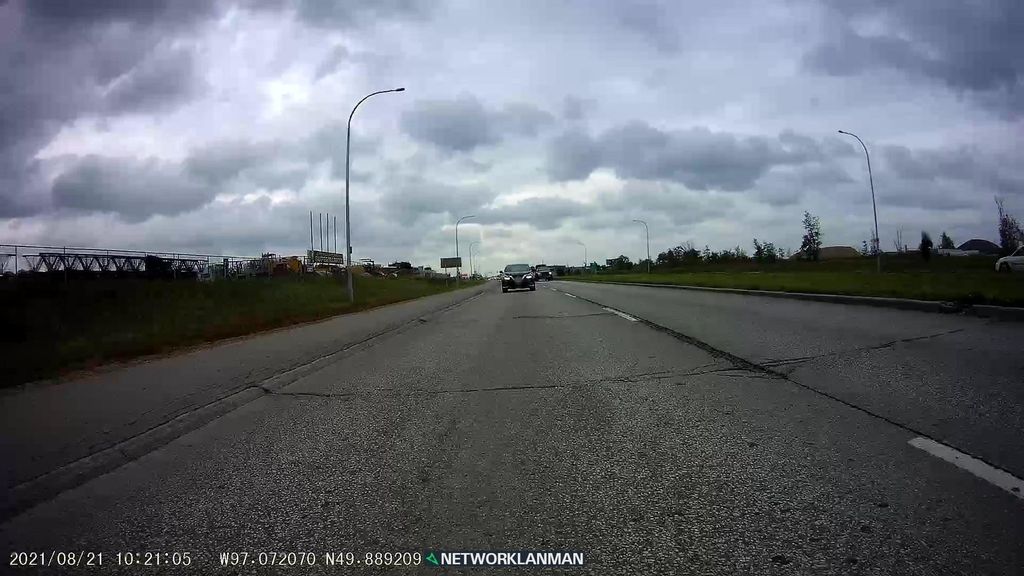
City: winnipeg